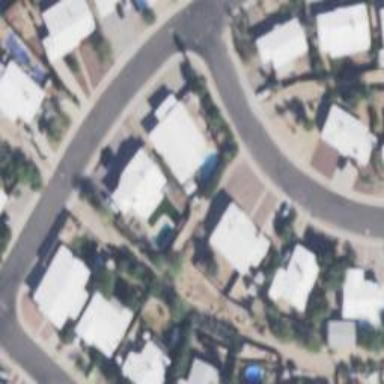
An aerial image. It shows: Alleyway designated as service road.